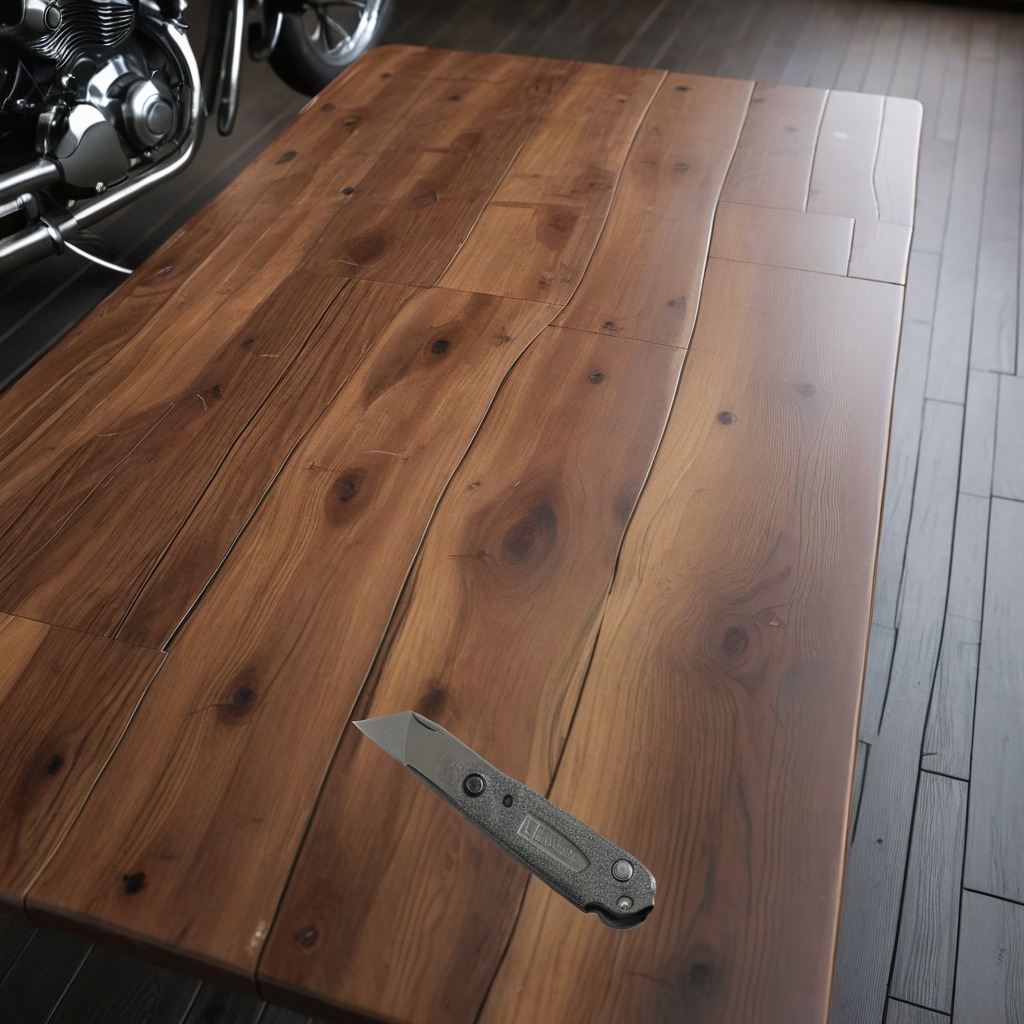
A utility knife is lying on the wooden table.